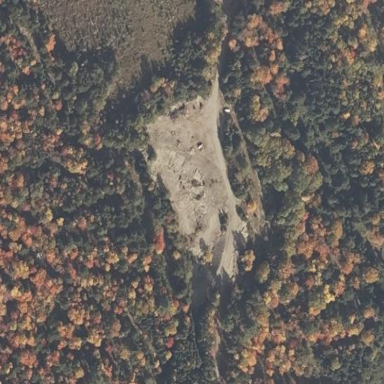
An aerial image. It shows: Quarry area rich in gravel resources.